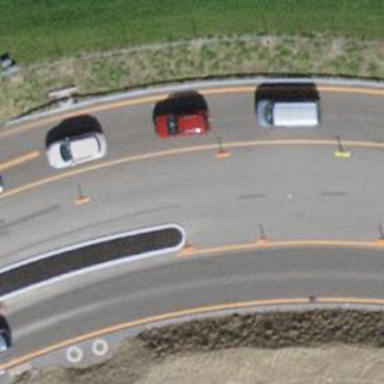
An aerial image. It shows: Asphalt motorway link.